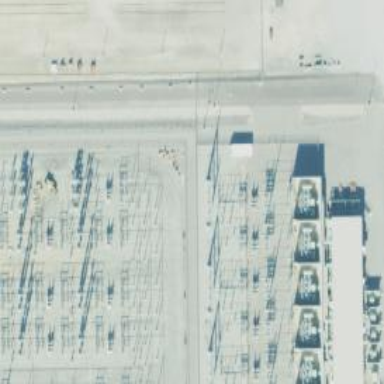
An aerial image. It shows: Switch for power supply.